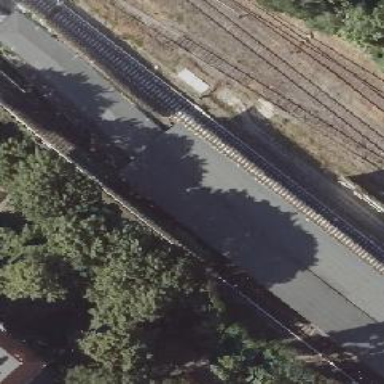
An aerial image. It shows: Close-up of railway platform edge.